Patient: sex M, age 29
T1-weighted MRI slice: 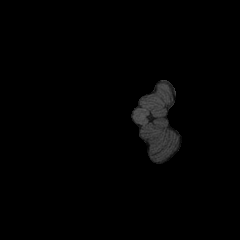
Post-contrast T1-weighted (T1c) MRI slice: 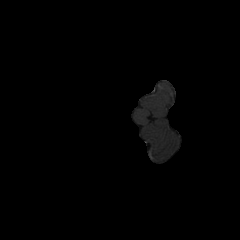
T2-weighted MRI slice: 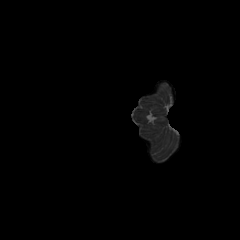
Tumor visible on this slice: no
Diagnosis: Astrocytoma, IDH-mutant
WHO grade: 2